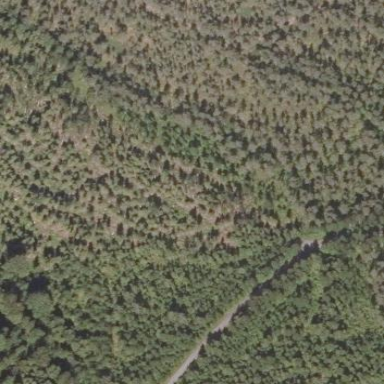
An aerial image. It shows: Forest area.